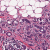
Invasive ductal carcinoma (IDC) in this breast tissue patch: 1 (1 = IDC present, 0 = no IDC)